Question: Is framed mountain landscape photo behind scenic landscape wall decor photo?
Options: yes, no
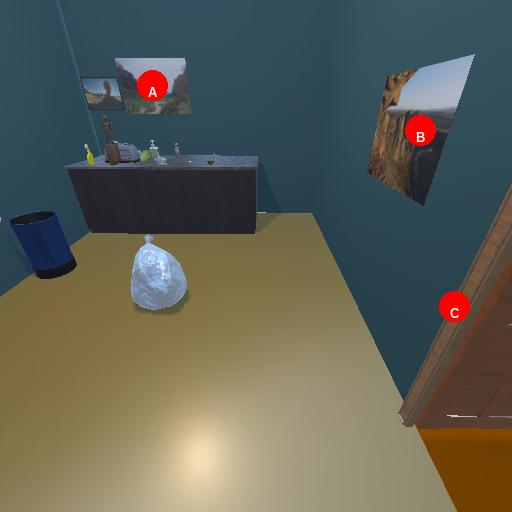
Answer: yes